Question: I have a image that is as a circle .I want stretch only part of inside of it and i dont want stretch borders of it.
as example my image is same below

I set it as backgrount my textview.i want if text is large it stretch as a circle and text place in center black circle .
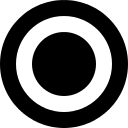
Answer: It may not be possible with using the 9-patch images. However I think your requirement can be achieved by using shape drawables. Following are the sample code which you can refer:
1. Create two circular shapes (outer_circle.xml and inner_circle.xml) in drawable folder.
2. Place the textview inside a LinearLayout where layout background is outer circle and text background is inner circle.
3. Programmatically update the height of textview to make it equal with the width.
Following is the code:
1. outer_circle.xml
'''
<solid android:color="#ffffff" />
<stroke
android:width="10dp"
android:color="#000000" />
<size
android:height="120dp"
android:width="120dp" />
'''
2.inner_circle.xml
'''
<!-- Give the padding so the text does not touches the edge of inner circle -->
<padding
android:bottom="5dp"
android:left="5dp"
android:right="5dp"
android:top="5dp" />
<solid android:color="#000000" />
'''
3.Layout Sample
'''
<LinearLayout
android:layout_width="wrap_content"
android:layout_height="wrap_content"
android:layout_marginLeft="10dp"
android:layout_marginTop="10dp"
android:background="@drawable/outer_circle"
android:gravity="center" >
<TextView
android:id="@+id/textTest"
android:layout_width="wrap_content"
android:layout_height="wrap_content"
android:background="@drawable/inner_circle"
android:gravity="center"
android:text="Test"
android:textColor="#aaaaaa"
android:textStyle="bold" />
</LinearLayout>
'''
4.Set the textView layout programmatically
'''
// Override this method to get the text width dynamically and
// apply the same height to the textview
@Override
public void onWindowFocusChanged(boolean hasFocus) {
super.onWindowFocusChanged(hasFocus);
TextView tvTest = (TextView) findViewById(R.id.textTest);
int tvWidth = tvTest.getWidth();
ViewGroup.LayoutParams tvLayout = tvTest.getLayoutParams();
tvLayout.height = tvLayout.width = tvWidth;
tvTest.setLayoutParams(tvLayout);
}
'''
Following is the part of screenshot

Alternatively you can have a look into this links
<URL>
Hope this will be useful.